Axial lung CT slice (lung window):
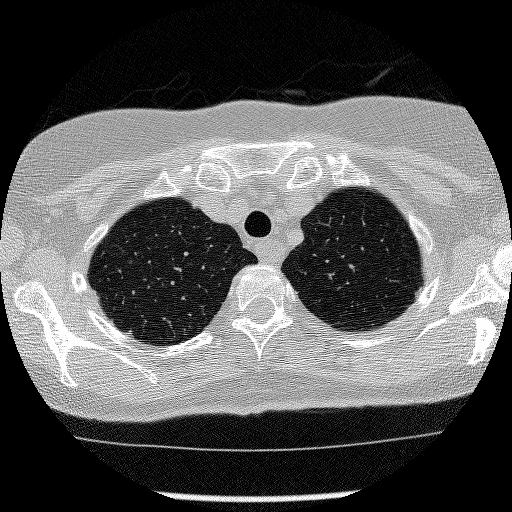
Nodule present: no